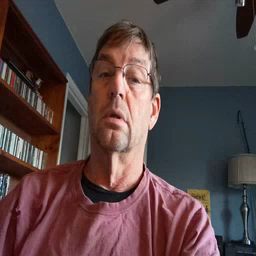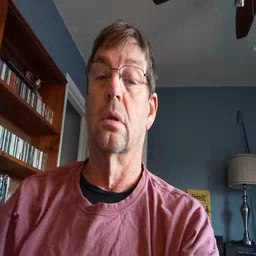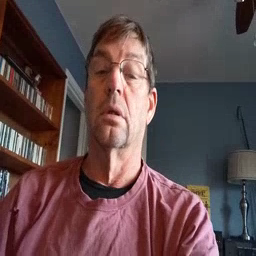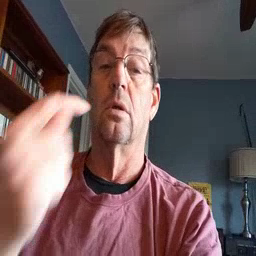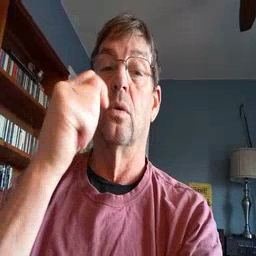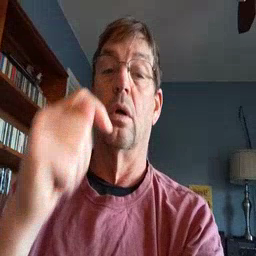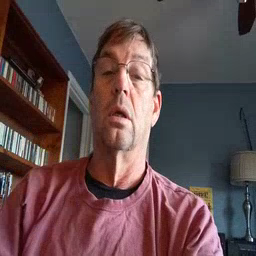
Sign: toy